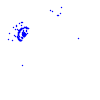
Particle: electron